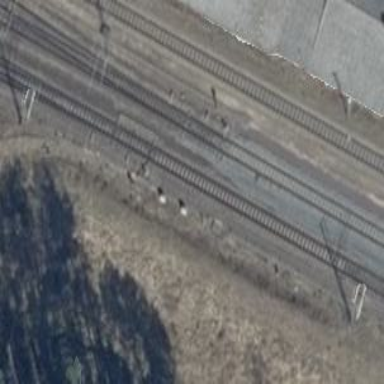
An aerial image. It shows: Railway switch with turnout to the right.